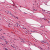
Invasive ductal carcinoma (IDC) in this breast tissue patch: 0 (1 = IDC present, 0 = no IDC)